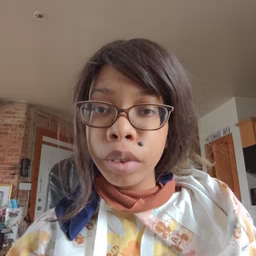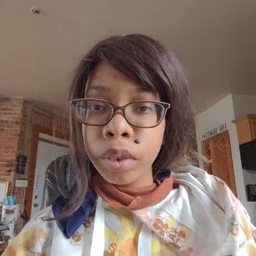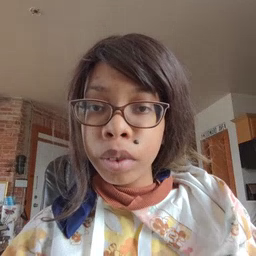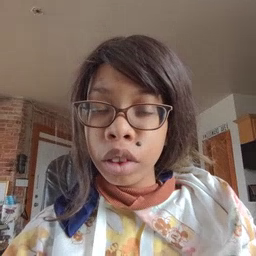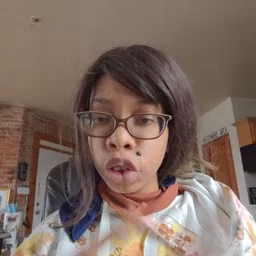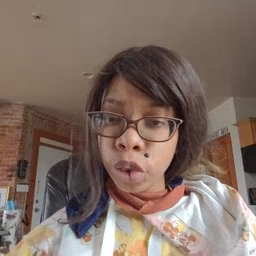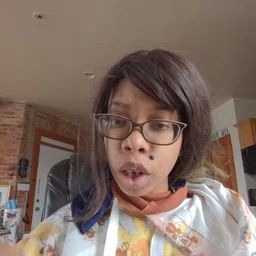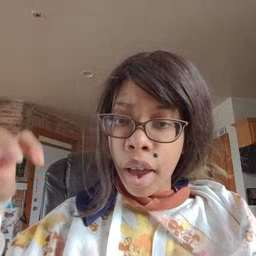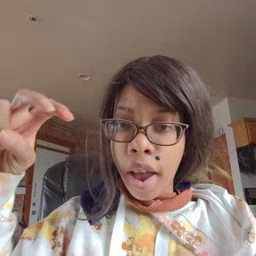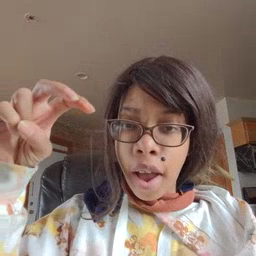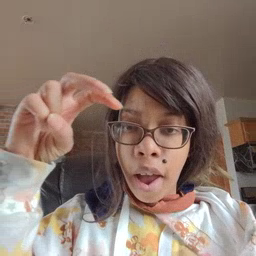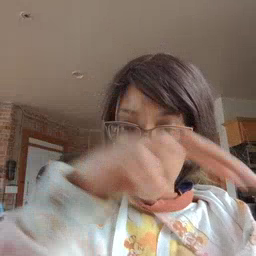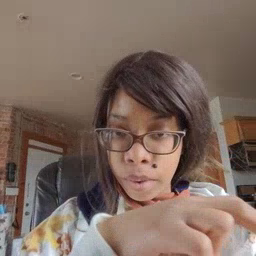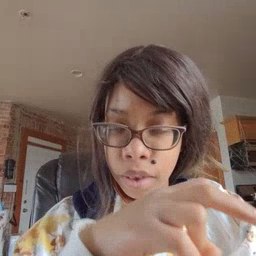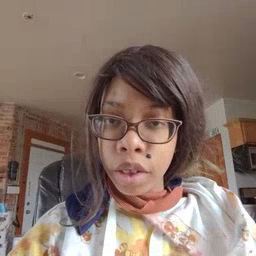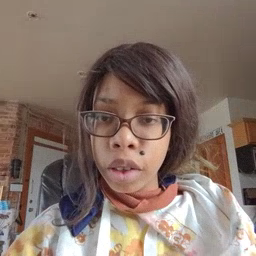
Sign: jump